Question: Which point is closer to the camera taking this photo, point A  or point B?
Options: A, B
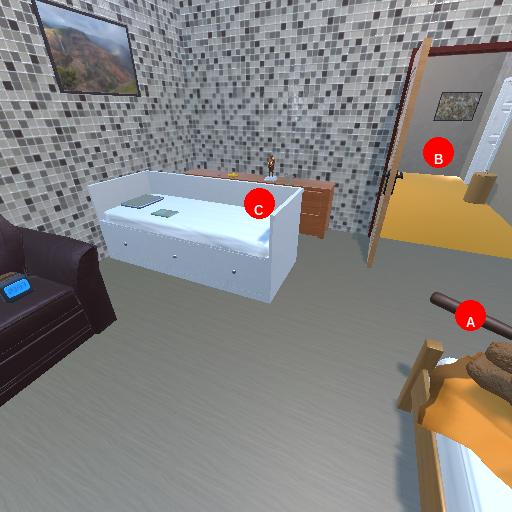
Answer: A